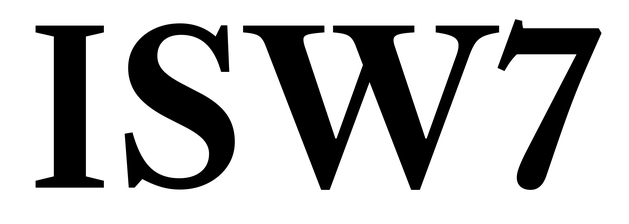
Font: LibreCaslonText_SemiBold